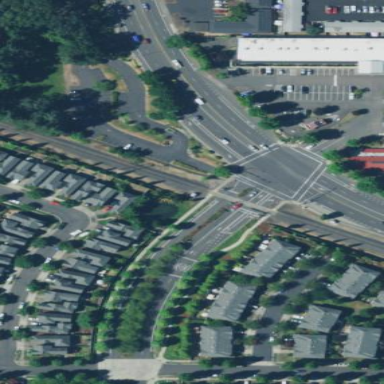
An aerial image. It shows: Feature for traffic calming is present.